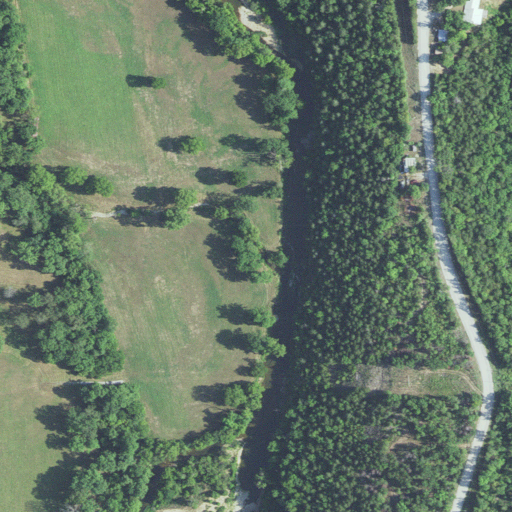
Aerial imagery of valley in Arkansas named Smith Hollow containing pasture, deciduous forest, mixed forest, low intensity development, open development, and medium intensity development